Field crop: maize
Growth stage: 2
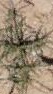
Species: salsola